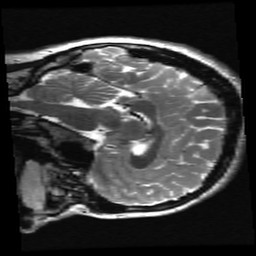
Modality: T2w
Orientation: sagittal
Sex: female
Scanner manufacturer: ge
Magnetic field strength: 3 T
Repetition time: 5 s
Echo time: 0.1012 s